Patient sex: M
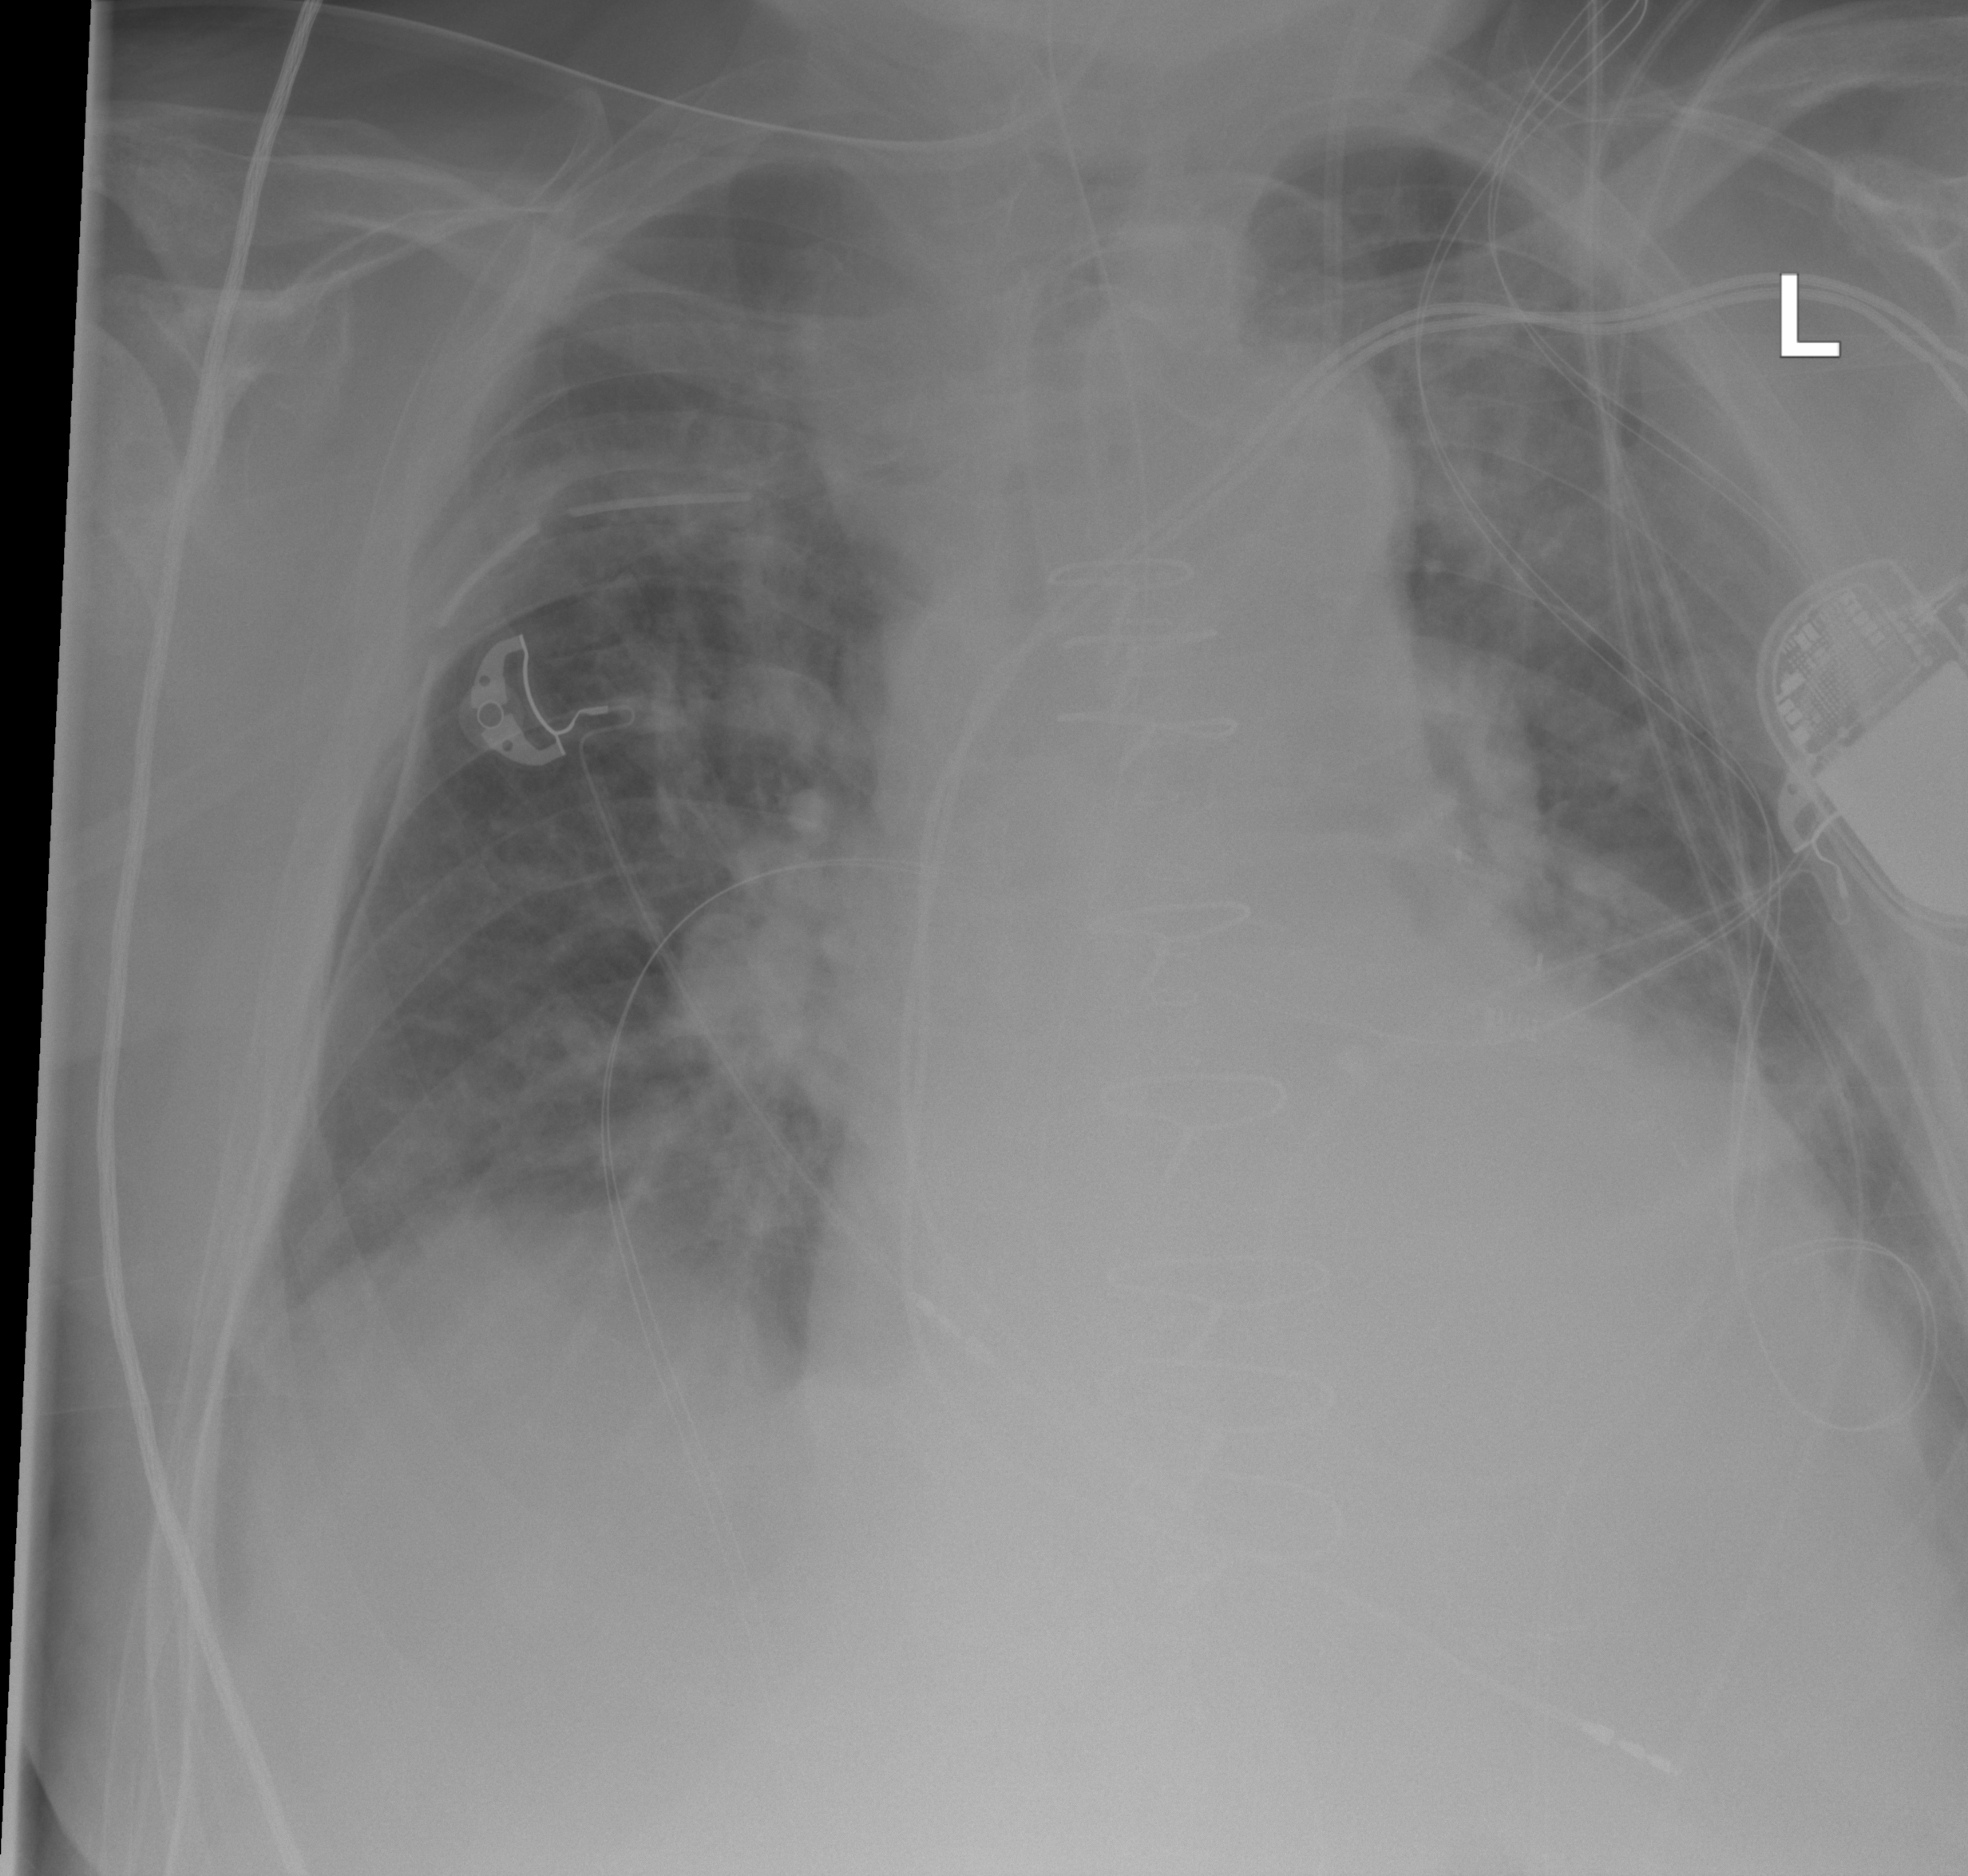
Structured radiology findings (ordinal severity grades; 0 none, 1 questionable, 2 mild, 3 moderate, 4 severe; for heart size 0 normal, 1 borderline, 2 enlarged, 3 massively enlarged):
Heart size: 2
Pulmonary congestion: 3
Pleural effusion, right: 2
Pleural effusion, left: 0
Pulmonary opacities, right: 2
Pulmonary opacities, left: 2
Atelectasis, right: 2
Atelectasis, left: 2